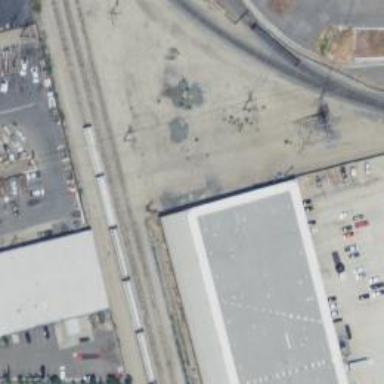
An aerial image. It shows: Abandoned railway spur.